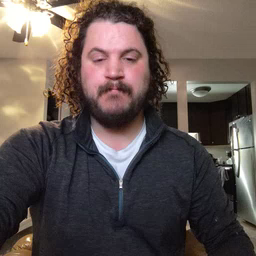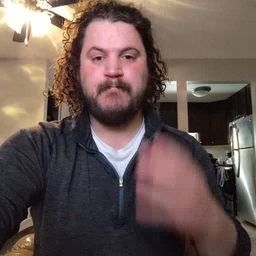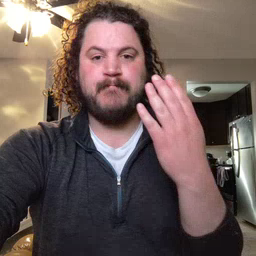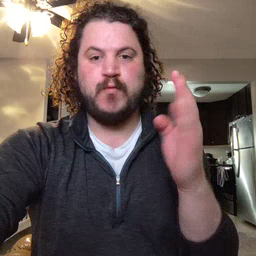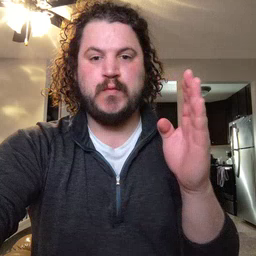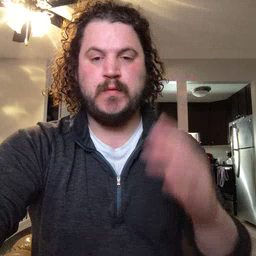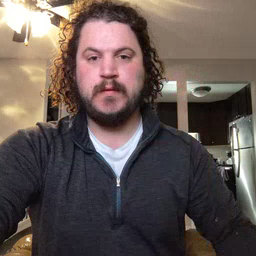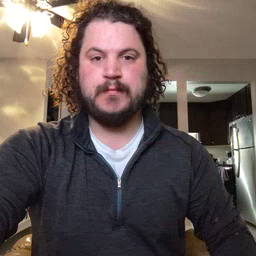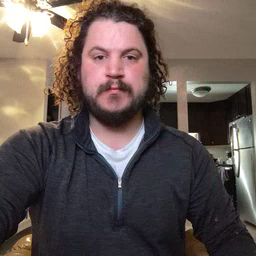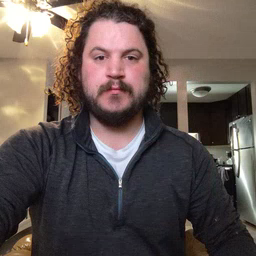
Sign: blue